Question: I would like to develop a form with some text field.
example:
> '''
Name
SecondName
'''
the idea is that every text field have inside a text like:
> '''
Insert your name
Insert your second name
'''
when you click on the first text field to write your name, the text "Insert your name" have to be deleted... the same have to happen for the second text field (SecondName).
The effect have to be this:

I think that i just need an Action on the text field that have to wake up when the user press on the mouse on the text field, it's possible?
Thank you
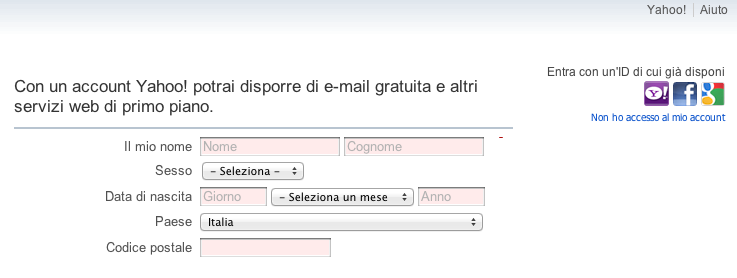
Answer: Take a look at 'PromptSupport' in <URL>

When the fields have focus, the "prompt" will be hidden, but you can control this, making it shown until the user types something or highlight when focus is gained.
'''
import java.awt.Dimension;
import java.awt.EventQueue;
import java.awt.GridBagConstraints;
import java.awt.GridBagLayout;
import java.awt.Insets;
import javax.swing.JButton;
import javax.swing.JFrame;
import javax.swing.JPanel;
import javax.swing.JTextField;
import javax.swing.UIManager;
import javax.swing.UnsupportedLookAndFeelException;
import org.jdesktop.swingx.prompt.BuddySupport;
import org.jdesktop.swingx.prompt.PromptSupport;
public class PromptSupportTest {
public static void main(String[] args) {
new PromptSupportTest();
}
public PromptSupportTest() {
EventQueue.invokeLater(new Runnable() {
@Override
public void run() {
try {
UIManager.setLookAndFeel(UIManager.getSystemLookAndFeelClassName());
} catch (ClassNotFoundException | InstantiationException | IllegalAccessException | UnsupportedLookAndFeelException ex) {
ex.printStackTrace();
}
JFrame frame = new JFrame("Testing");
frame.setDefaultCloseOperation(JFrame.EXIT_ON_CLOSE);
frame.add(new TestPane());
frame.pack();
frame.setLocationRelativeTo(null);
frame.setVisible(true);
}
});
}
public class TestPane extends JPanel {
public TestPane() {
JTextField firstName = new JTextField(10);
PromptSupport.setPrompt("First Name", firstName);
PromptSupport.setFocusBehavior(PromptSupport.FocusBehavior.HIDE_PROMPT, firstName);
JTextField lastName = new JTextField(10);
PromptSupport.setPrompt("Last Name", lastName);
PromptSupport.setFocusBehavior(PromptSupport.FocusBehavior.HIDE_PROMPT, lastName);
JTextField picture = new JTextField(10);
PromptSupport.setPrompt("Picture", picture);
PromptSupport.setFocusBehavior(PromptSupport.FocusBehavior.HIDE_PROMPT, picture);
JButton browse = new JButton("...");
browse.setMargin(new Insets(0, 0, 0, 0));
browse.setContentAreaFilled(false);
browse.setFocusPainted(false);
browse.setFocusable(false);
browse.setOpaque(false);
// Add action listener to brose button to show JFileChooser...
BuddySupport.addRight(browse, picture);
setLayout(new GridBagLayout());
GridBagConstraints gbc = new GridBagConstraints();
gbc.gridwidth = GridBagConstraints.REMAINDER;
gbc.weightx = 1;
add(firstName, gbc);
add(lastName, gbc);
add(picture, gbc);
gbc.anchor = GridBagConstraints.CENTER;
add(new JButton("Ok"), gbc);
}
@Override
public Dimension getPreferredSize() {
return new Dimension(200, 200);
}
}
}
'''
I've also added an example of 'BuddySupport' which is part of the same API, which allows you to "buddy" another component with a text component. Here I've done the classic "file browser" combination, but I do "search" style fields like this all the time...